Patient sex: M
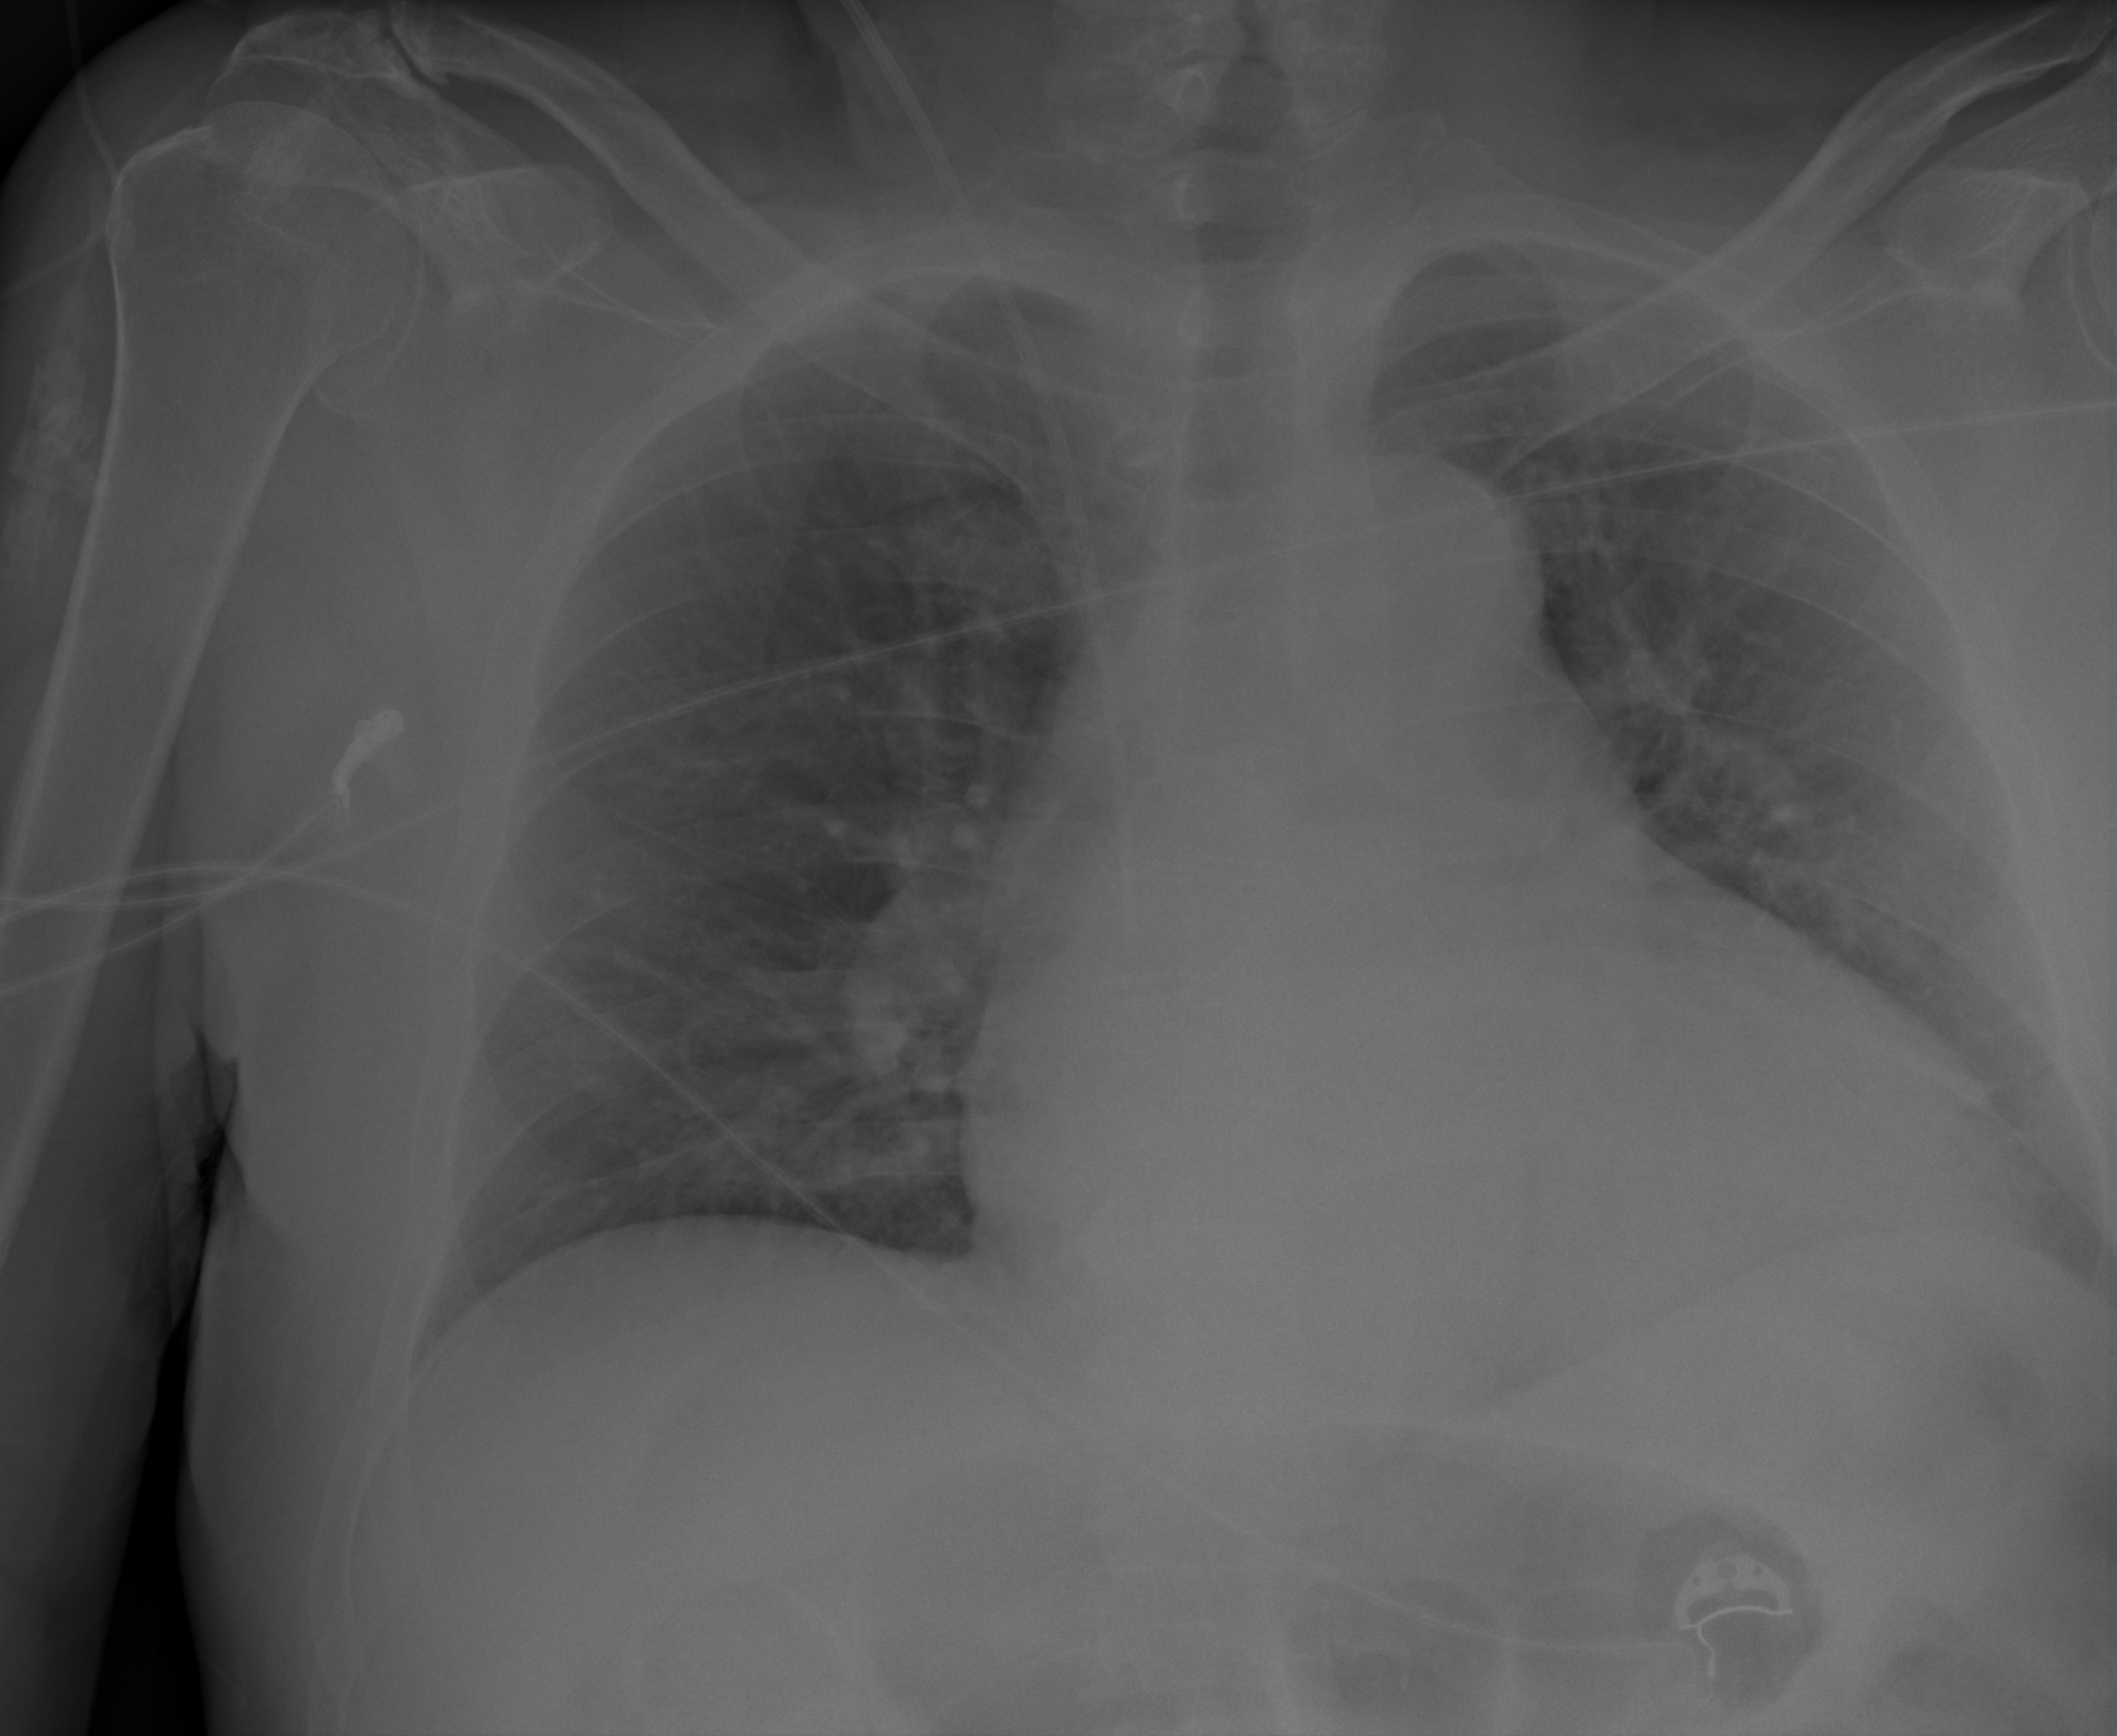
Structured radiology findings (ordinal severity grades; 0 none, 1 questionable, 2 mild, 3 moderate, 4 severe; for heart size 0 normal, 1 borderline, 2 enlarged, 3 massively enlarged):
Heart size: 2
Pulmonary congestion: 2
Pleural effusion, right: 0
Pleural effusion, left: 0
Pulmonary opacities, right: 0
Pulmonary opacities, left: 0
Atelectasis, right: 0
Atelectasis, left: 0